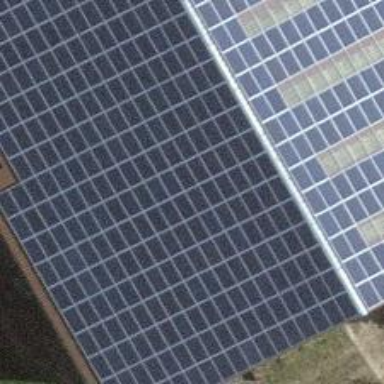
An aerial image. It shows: Solar power generator utilizing photovoltaic technology with solar photovoltaic panels.